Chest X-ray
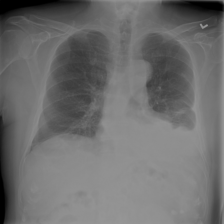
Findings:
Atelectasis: negative
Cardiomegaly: negative
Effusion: positive
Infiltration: positive
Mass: negative
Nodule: negative
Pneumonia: negative
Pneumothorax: negative
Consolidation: negative
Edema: negative
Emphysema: negative
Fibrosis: negative
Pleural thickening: negative
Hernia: negative